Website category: sports
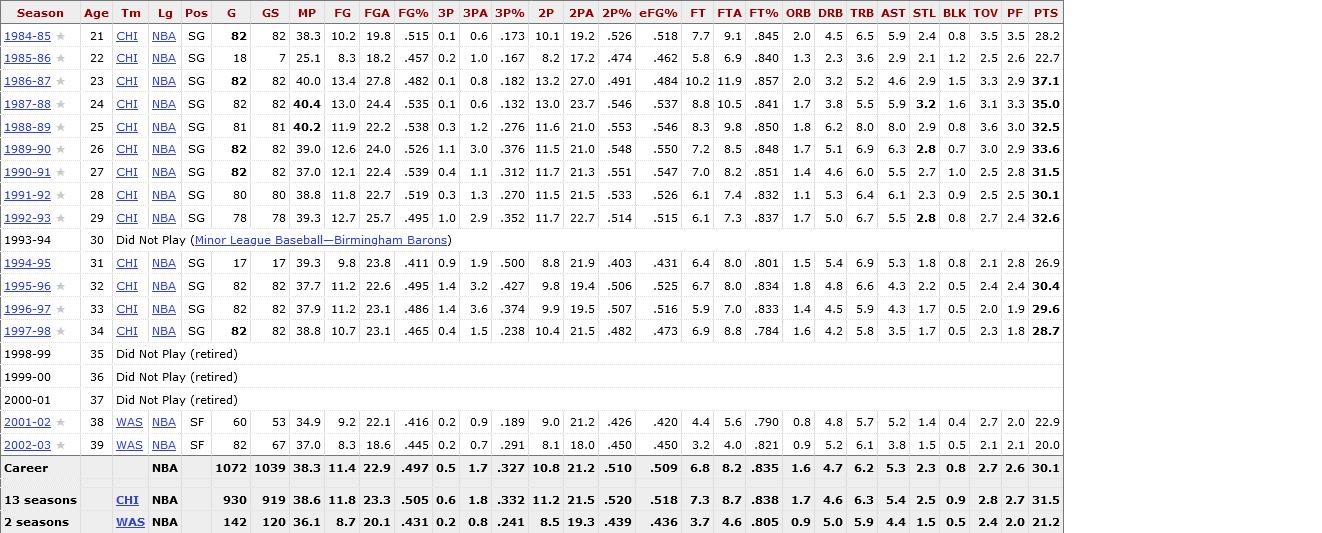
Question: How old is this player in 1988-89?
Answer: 25

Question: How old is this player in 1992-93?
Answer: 29

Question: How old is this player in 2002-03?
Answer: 39

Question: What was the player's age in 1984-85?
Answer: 21

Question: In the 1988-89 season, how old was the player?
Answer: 25

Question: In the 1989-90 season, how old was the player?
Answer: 26

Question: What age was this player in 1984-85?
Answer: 21

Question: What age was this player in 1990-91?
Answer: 27

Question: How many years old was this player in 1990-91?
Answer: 27

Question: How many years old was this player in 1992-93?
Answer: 29

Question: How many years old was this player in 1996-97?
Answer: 33

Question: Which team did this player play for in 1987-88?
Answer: CHI

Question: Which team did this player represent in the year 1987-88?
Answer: CHI

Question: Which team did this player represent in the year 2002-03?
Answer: WAS

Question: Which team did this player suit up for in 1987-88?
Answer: CHI

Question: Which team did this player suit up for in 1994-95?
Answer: CHI

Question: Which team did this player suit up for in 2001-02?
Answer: WAS

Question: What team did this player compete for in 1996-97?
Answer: CHI

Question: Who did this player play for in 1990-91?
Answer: CHI

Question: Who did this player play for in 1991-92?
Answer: CHI

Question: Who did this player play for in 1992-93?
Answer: CHI

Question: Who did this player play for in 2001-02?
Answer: WAS

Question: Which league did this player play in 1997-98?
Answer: NBA

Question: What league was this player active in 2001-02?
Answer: NBA

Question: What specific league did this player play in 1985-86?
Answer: NBA

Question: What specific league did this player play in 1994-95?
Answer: NBA

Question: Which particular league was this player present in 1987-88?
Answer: NBA

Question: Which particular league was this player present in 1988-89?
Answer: NBA

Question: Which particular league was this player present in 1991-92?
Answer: NBA

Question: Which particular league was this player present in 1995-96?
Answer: NBA

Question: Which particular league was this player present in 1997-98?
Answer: NBA

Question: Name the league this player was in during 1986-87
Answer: NBA

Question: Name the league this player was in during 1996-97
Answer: NBA

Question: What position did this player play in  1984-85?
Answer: SG

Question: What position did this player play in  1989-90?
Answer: SG

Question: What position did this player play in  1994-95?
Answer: SG

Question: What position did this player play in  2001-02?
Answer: SF

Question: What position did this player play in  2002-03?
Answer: SF

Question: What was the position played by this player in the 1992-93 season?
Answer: SG

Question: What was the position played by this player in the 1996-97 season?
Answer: SG

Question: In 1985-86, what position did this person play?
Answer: SG

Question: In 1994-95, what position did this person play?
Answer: SG

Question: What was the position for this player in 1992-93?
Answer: SG

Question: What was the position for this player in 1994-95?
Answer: SG

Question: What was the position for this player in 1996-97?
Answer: SG

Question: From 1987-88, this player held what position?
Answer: SG

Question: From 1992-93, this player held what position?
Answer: SG

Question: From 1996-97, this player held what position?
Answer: SG

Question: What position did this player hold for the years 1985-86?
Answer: SG

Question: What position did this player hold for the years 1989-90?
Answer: SG

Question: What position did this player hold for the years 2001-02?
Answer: SF

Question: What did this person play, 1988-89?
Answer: SG

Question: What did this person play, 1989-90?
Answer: SG

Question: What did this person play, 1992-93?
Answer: SG

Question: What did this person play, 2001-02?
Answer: SF

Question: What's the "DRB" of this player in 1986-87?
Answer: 3.2

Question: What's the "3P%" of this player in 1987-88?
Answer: .132

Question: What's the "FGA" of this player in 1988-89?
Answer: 22.2

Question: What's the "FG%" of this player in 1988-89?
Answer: .538

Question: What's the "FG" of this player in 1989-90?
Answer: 12.6

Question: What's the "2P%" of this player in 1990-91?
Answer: .551

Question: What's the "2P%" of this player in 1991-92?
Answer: .533

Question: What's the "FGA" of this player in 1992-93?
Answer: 25.7

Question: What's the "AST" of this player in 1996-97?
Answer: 4.3